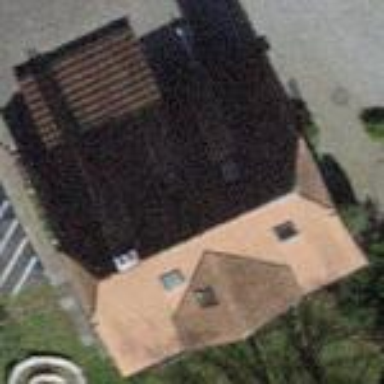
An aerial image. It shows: Building with tiled roof.